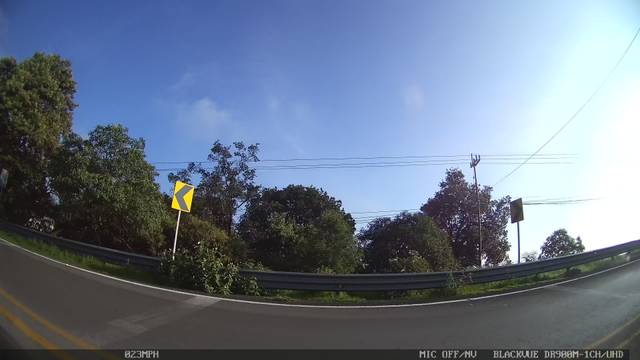
Region: Mexico
Coordinates: 19.225, -99.152